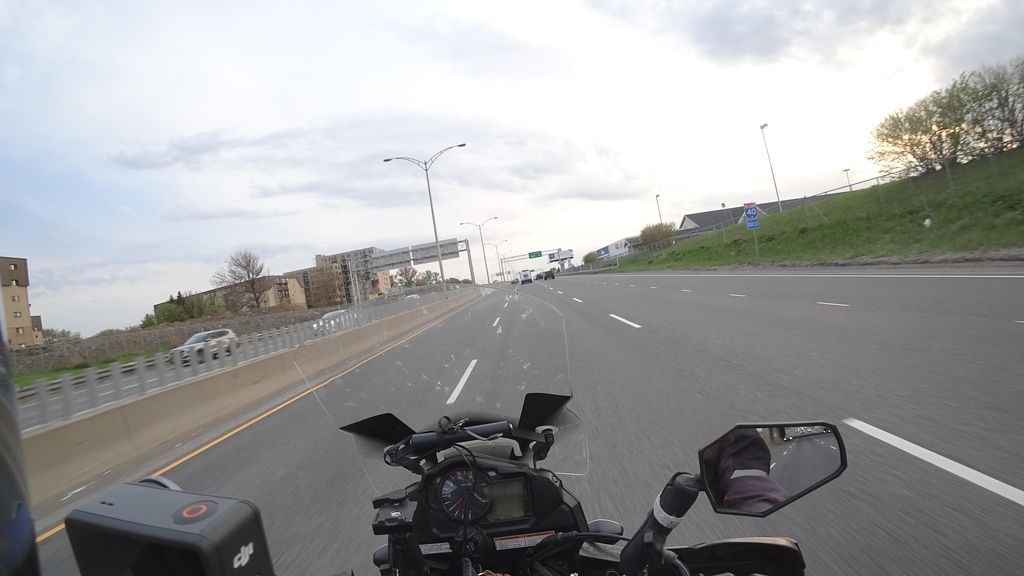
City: quebec_city